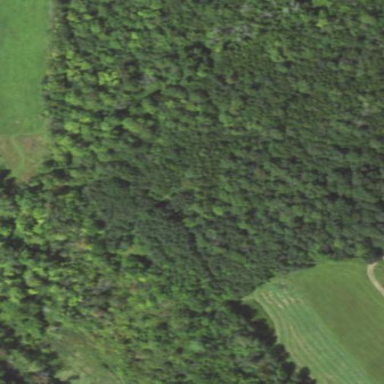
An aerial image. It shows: Serene woodland landscape.